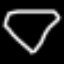
Label: diamond